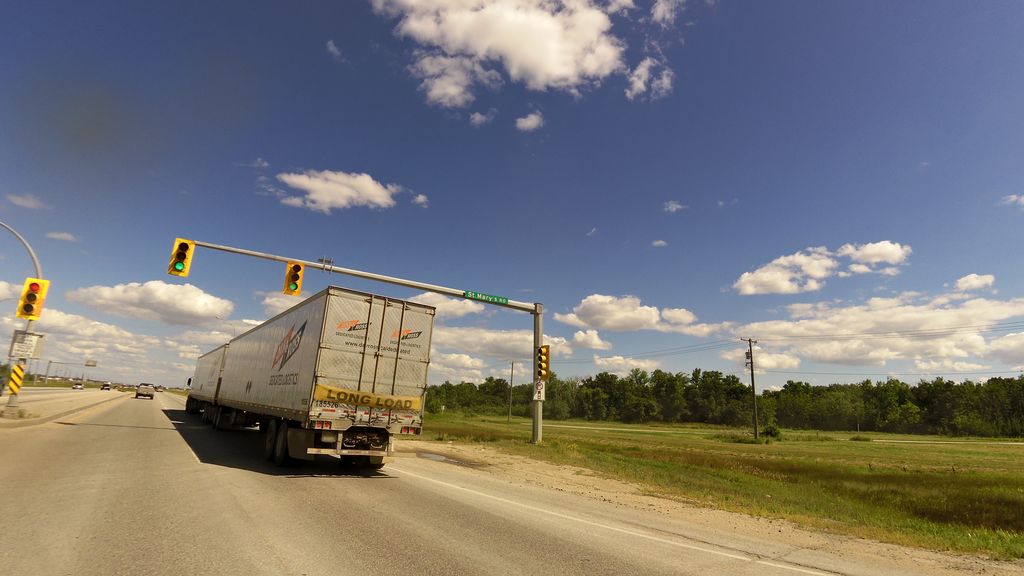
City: winnipeg